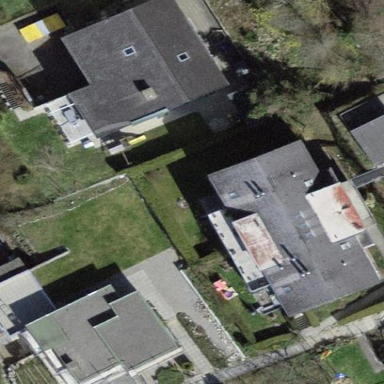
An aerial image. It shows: Building with flat roof.